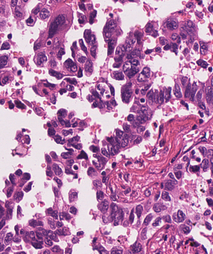
Tumor epithelial tissue: yes
Tumor-associated stroma tissue: yes
Normal tissue: no